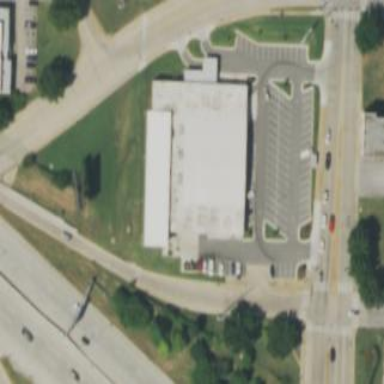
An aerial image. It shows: Retail building.